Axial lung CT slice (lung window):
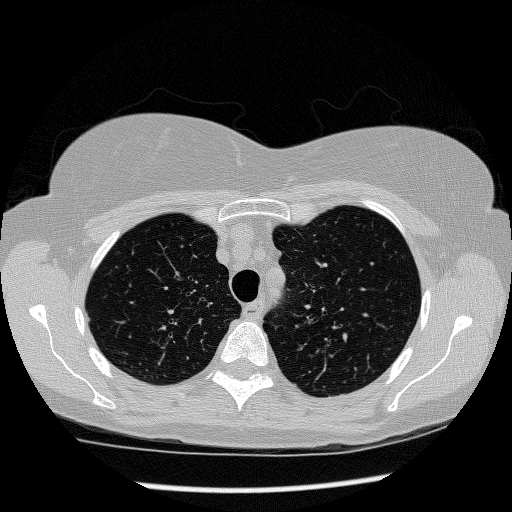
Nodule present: no